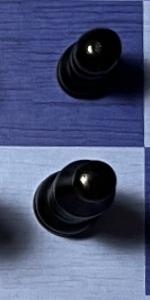
Label: Bishop_Black